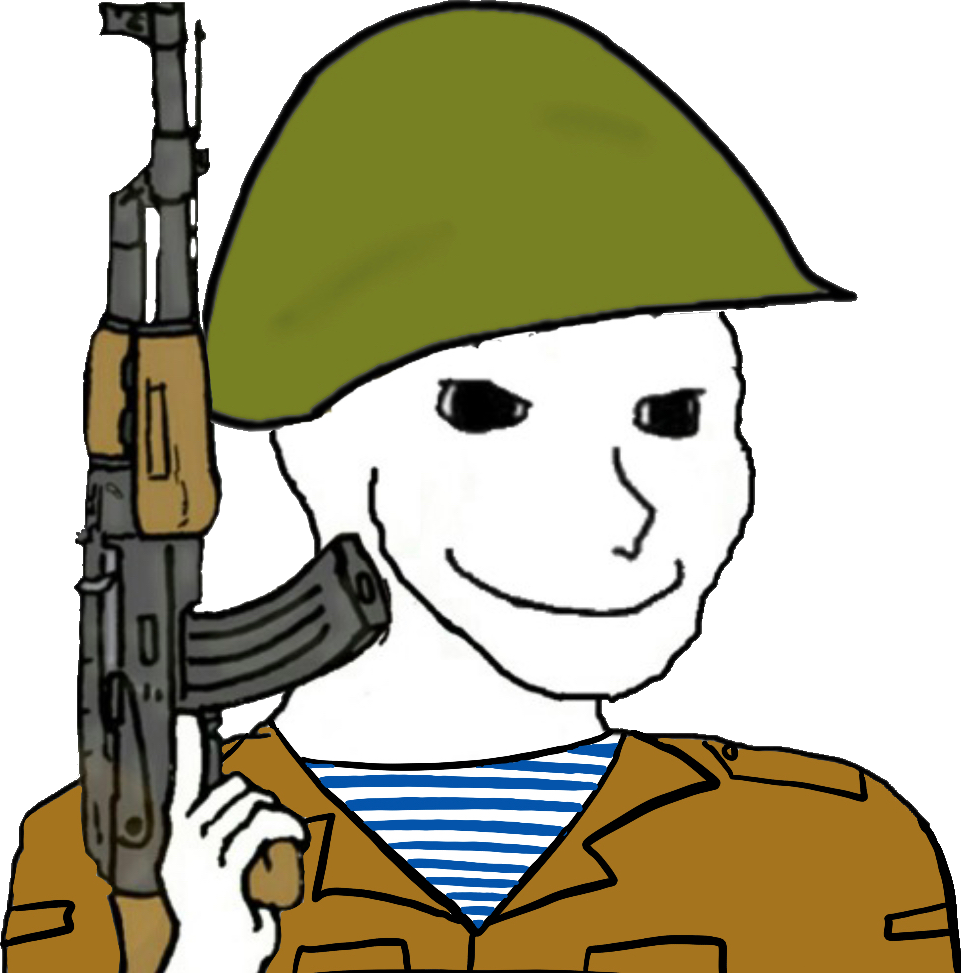
Label: 5_Oomer